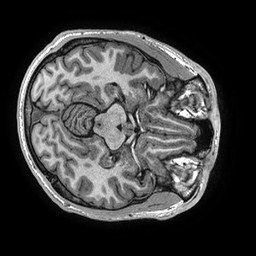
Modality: T1w
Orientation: axial
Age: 24
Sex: male
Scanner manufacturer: ge
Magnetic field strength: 3 T
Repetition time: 0.006952 s
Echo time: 0.00292 s